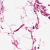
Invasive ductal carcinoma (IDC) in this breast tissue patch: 0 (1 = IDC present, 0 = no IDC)